Interaction volume radius: 10 \u00c5
Interaction volume height: 30 \u00c5
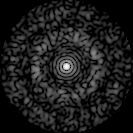
Disorder parameter: 0.8237